Field crop: maize
Growth stage: 2
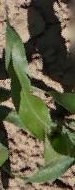
Species: maize